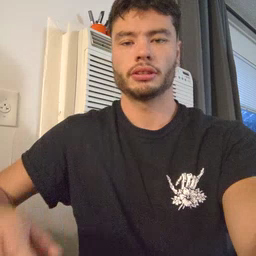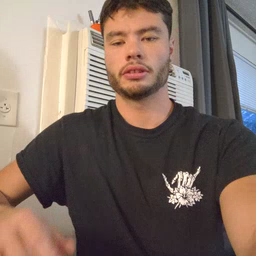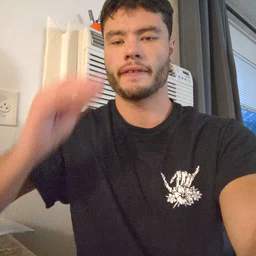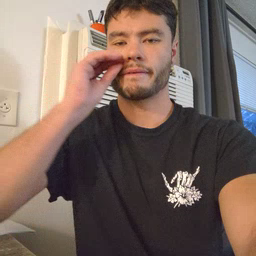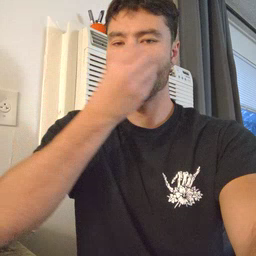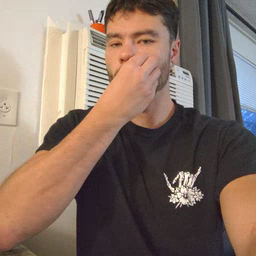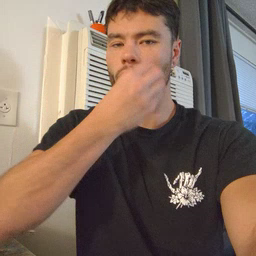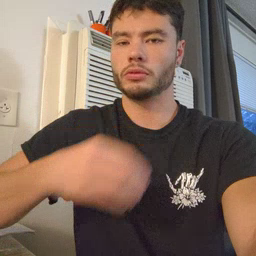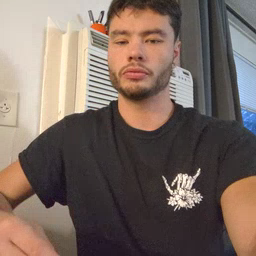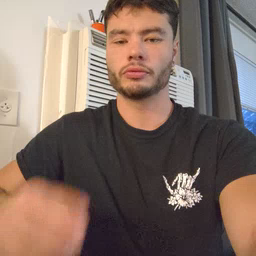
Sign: flower